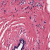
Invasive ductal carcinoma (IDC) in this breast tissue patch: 0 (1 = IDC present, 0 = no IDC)